Field crop: maize
Growth stage: 1
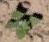
Species: chenopodium